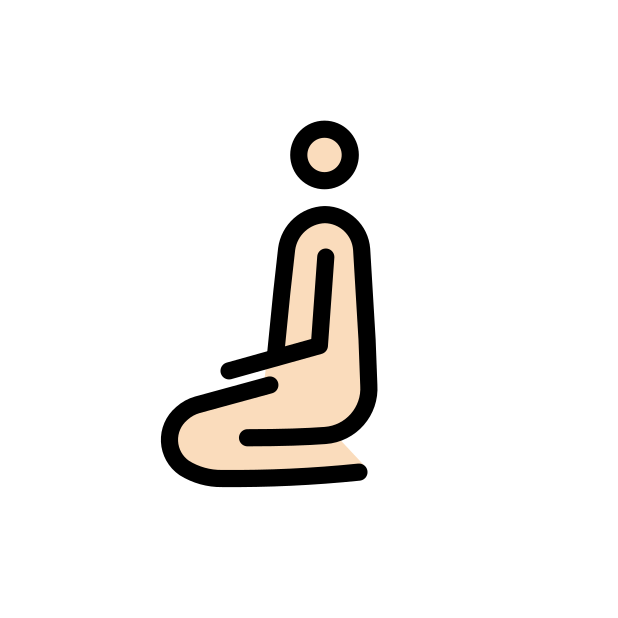
man kneeling: light skin tone